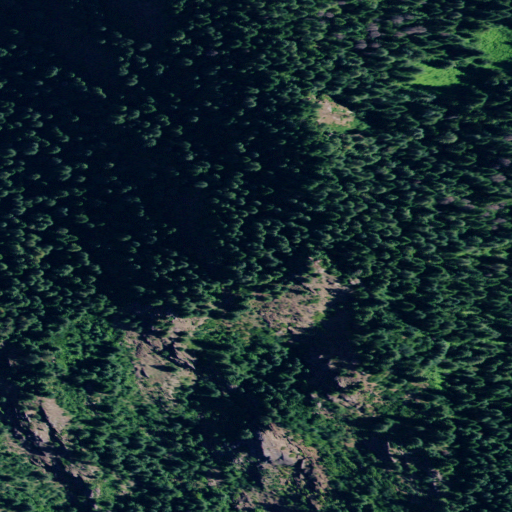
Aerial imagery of mountain in Idaho named Mulligan Hump containing evergreen forest, shrub, and mixed forest